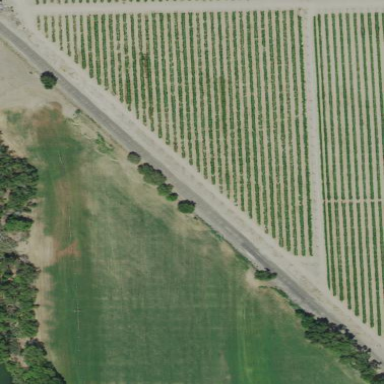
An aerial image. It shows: Orchard.